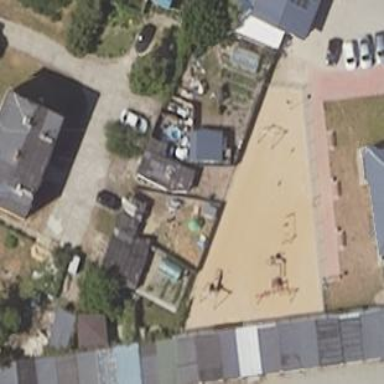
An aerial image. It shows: Playground area for leisure activities on the land.